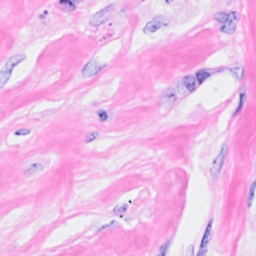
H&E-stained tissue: Breast